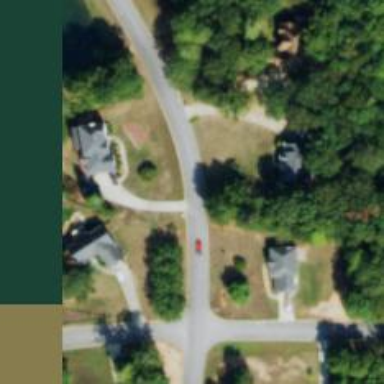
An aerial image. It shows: Residential road.